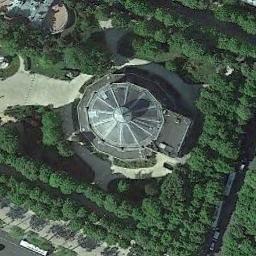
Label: church